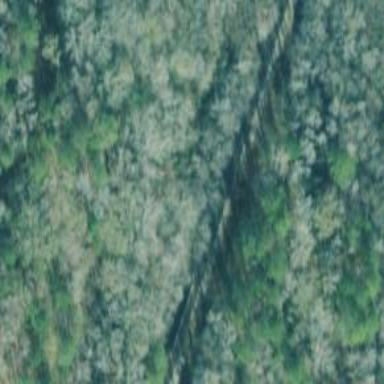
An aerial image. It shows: Railway track.